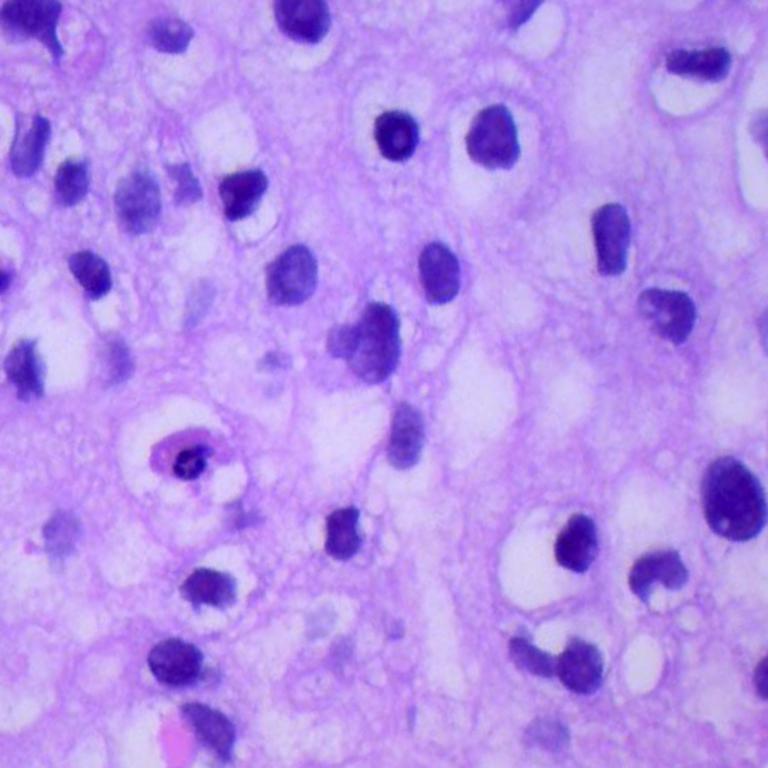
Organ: lung
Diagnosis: squamous carcinomas